Aerial crown-view tile of a tropical tree (Barro Colorado Island, Panama), acquired 20250124:
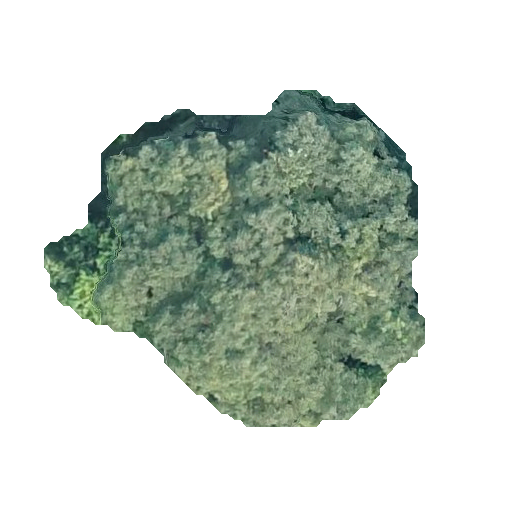
Species: Astronium graveolens
GBIF accepted scientific name: Astronium graveolens
Crown area: 134.015 m²